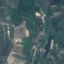
Land use / land cover class: PermanentCrop